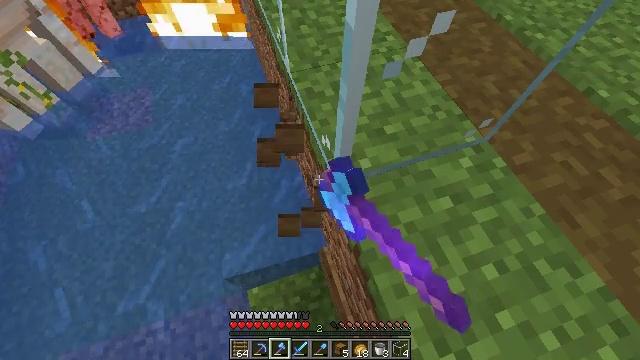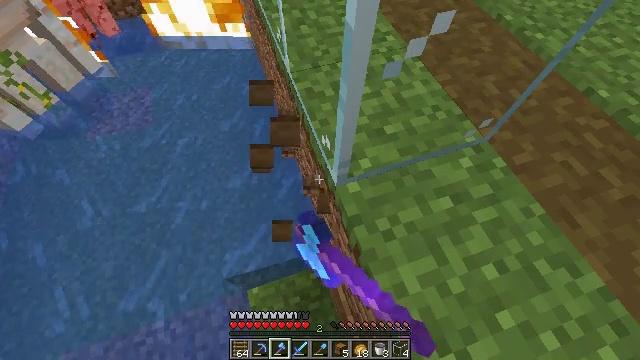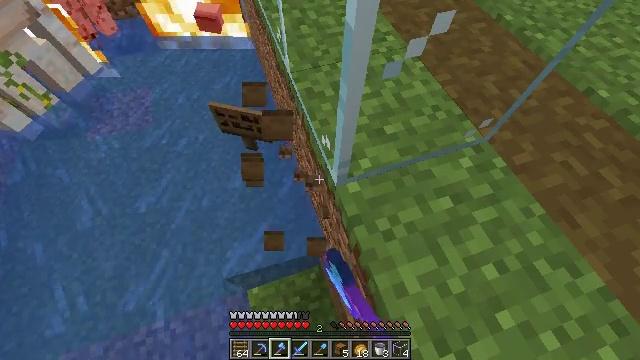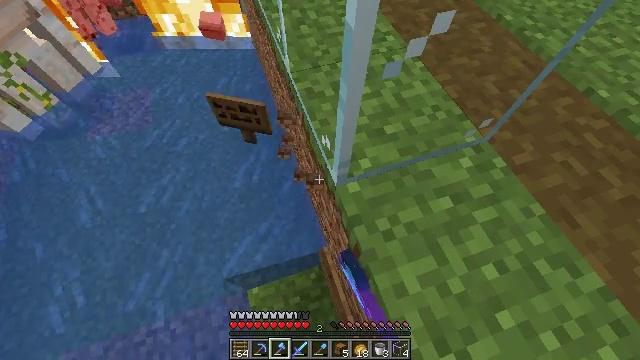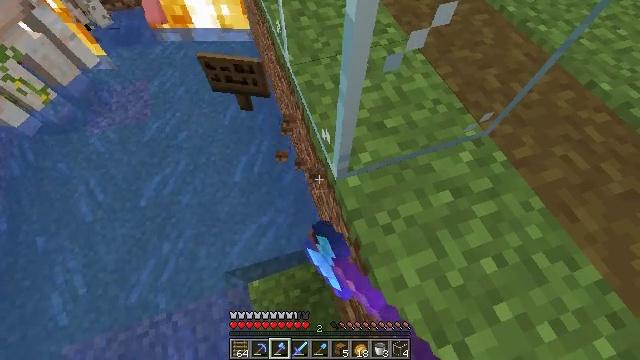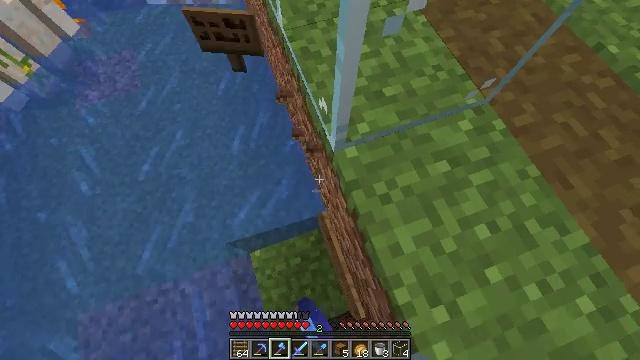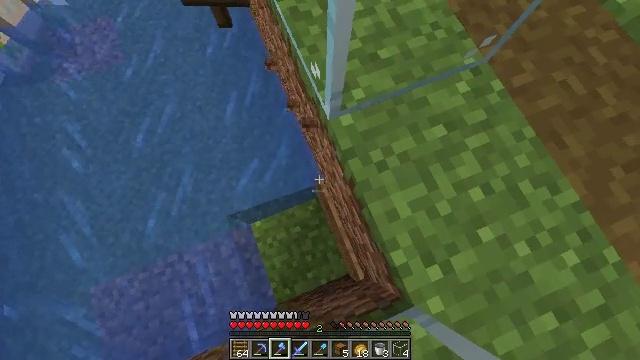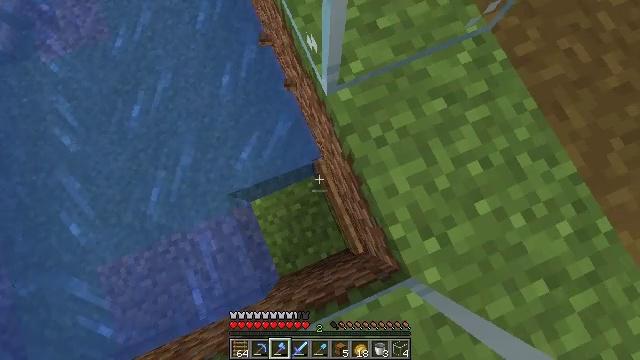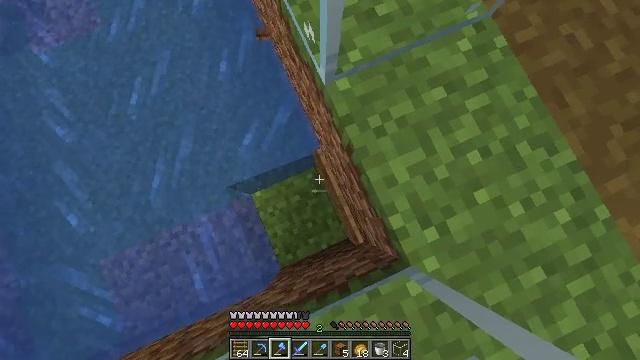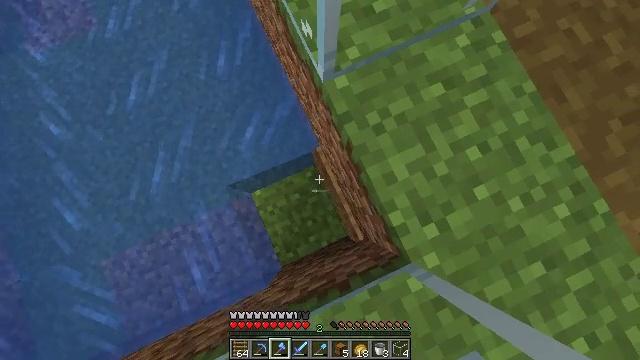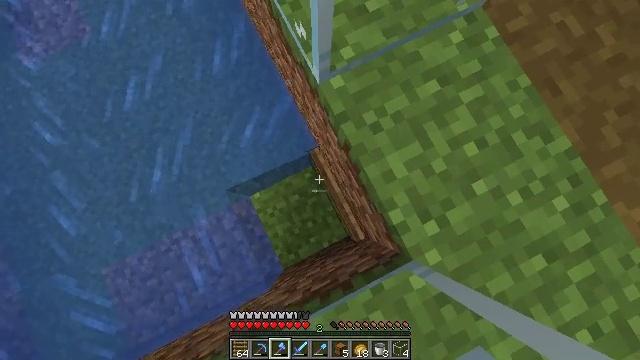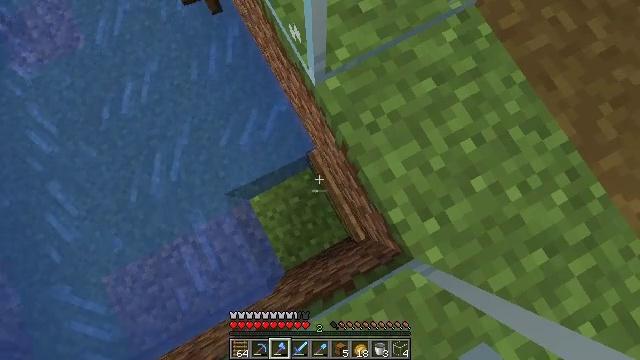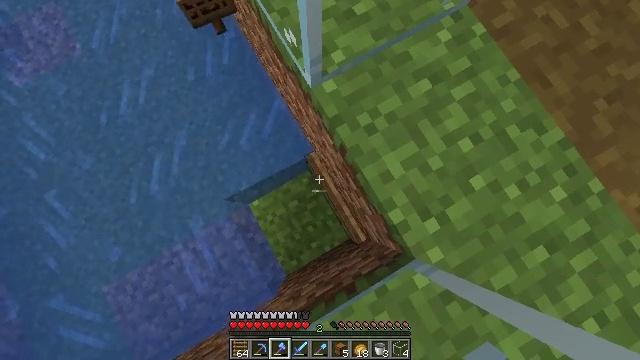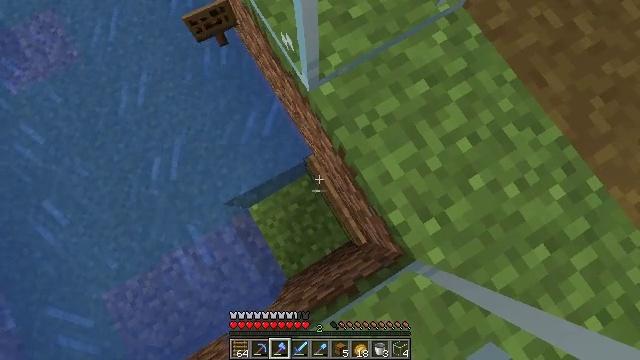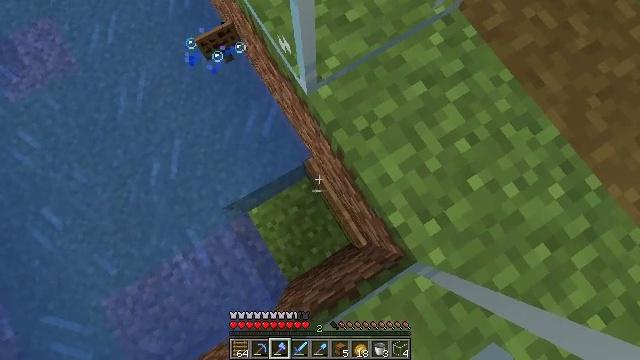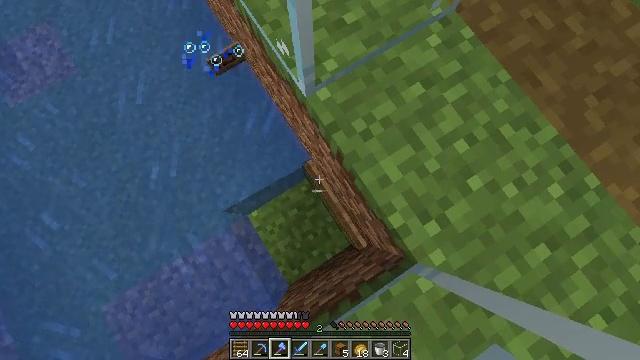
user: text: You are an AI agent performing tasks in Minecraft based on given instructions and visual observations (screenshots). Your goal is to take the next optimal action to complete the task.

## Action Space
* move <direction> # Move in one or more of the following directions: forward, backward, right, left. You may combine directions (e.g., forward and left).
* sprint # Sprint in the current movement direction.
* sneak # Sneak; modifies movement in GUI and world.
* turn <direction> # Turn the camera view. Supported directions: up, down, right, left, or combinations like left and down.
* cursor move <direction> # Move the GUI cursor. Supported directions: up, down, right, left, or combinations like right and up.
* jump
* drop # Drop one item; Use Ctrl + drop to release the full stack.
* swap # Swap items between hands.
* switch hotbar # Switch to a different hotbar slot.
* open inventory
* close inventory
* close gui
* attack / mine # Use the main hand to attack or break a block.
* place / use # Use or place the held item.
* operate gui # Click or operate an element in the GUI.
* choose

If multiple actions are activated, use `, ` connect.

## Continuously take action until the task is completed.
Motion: motion action
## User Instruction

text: Destroy the spruce wall sign to recycle it.
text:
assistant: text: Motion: sneak, attack / mine
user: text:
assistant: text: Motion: sneak, attack / mine
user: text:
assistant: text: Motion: sneak, attack / mine
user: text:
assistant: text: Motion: sneak, turn down
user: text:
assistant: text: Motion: sneak, turn right and down
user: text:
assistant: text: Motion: sneak, turn right and down
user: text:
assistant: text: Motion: sneak, turn right and down
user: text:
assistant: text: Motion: sneak, turn down
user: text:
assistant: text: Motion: sneak
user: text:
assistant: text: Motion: sneak, turn right
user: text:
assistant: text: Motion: sneak, turn right
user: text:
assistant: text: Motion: sneak, turn right
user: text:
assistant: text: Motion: sneak, turn right
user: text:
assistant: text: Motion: sneak
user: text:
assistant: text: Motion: sneak
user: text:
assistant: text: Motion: sneak
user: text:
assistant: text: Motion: sneak
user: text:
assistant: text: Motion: sneak, attack / mine
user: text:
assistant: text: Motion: sneak, attack / mine
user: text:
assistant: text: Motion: sneak, attack / mine
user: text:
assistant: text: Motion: sneak, attack / mine
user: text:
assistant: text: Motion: sneak, attack / mine
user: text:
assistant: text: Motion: sneak, attack / mine
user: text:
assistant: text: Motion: sneak, attack / mine